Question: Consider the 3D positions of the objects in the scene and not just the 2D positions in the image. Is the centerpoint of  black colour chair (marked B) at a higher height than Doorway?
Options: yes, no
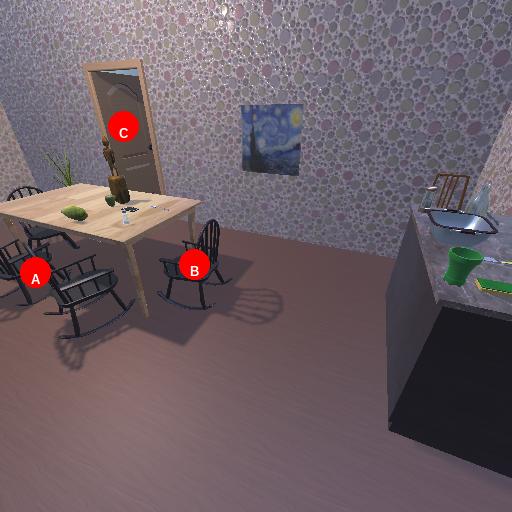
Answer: yes